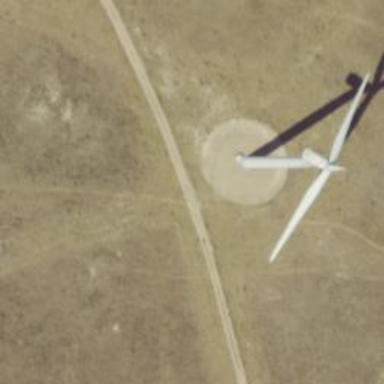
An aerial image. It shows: Wind power generator utilizing wind turbines.